Question: I am currently making an app. I would like the time to be directly above the footer instead of below the google translator. Is there anyway to do this? I have attached a picture at the end to show how it is looking like right now.
'''
<!-- codes that not related-->
<div id="demo"></div> <!-- TIME -->
<footer data-role="footer" class="ui-footer-fixed">
<h4>Copyright 2017</h4>
</footer>
'''
I have added in the css as requested below.
'''
.ui-header,
.ui-footer {
border-width: 1px 0;
border-style: solid;
position: relative;
}
.ui-header:empty,
.ui-footer:empty {
min-height: 2.6875em;
}
.ui-header .ui-title,
.ui-footer .ui-title {
font-size: 1em;
min-height: 1.1em;
text-align: center;
display: block;
margin: 0 30%;
padding: .7em 0;
text-overflow: ellipsis;
overflow: hidden;
white-space: nowrap;
outline: 0 !important;
}
.ui-footer .ui-title {
margin: 0 1em;
}
.ui-content {
border-width: 0;
overflow: visible;
overflow-x: hidden;
padding: 1em;
}
/* Corner styling for dialogs and popups */
.ui-corner-all > .ui-header:first-child,
.ui-corner-all > .ui-content:first-child,
.ui-corner-all > .ui-footer:first-child {
-webkit-border-top-left-radius: inherit;
border-top-left-radius: inherit;
-webkit-border-top-right-radius: inherit;
border-top-right-radius: inherit;
}
.ui-corner-all > .ui-header:last-child,
.ui-corner-all > .ui-content:last-child,
.ui-corner-all > .ui-footer:last-child {
-webkit-border-bottom-left-radius: inherit;
border-bottom-left-radius: inherit;
-webkit-border-bottom-right-radius: inherit;
border-bottom-right-radius: inherit;
}
'''

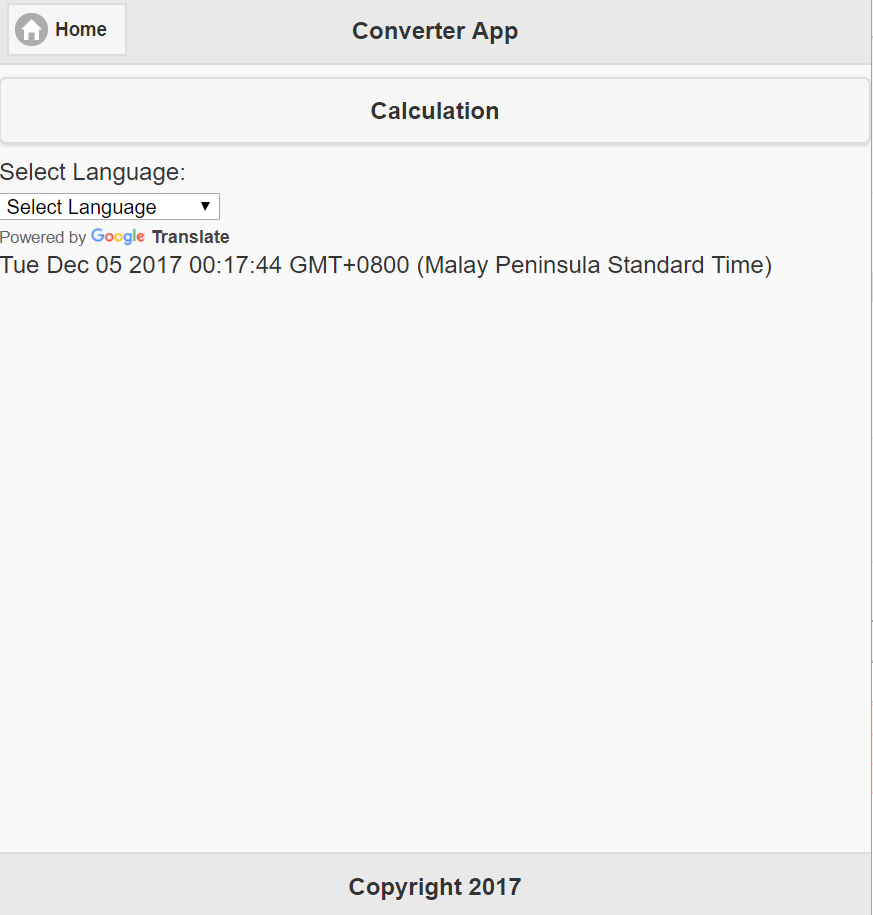
Answer: Will something like the below work for you?
I had to tweak your 'HTML' markup a little bit to show how it would work.
'''
.ui-footer-fixed {
position: fixed;
bottom: 0;
width: 100%;
}
#demo, h4 {
margin: 0;
padding: 5px;
}
.center {
text-align: center;
}
'''
'''
<article class='center'>
<header>
<h1>Heading</h1>
</header>
</article>
<article>
<div>Main body of page</div>
</article>
<article class='center'>
<footer data-role="footer" class="ui-footer-fixed">
<div id="demo">
4th December 2017 @16:40
</div>
<h4>Copyright 2017</h4>
</footer>
<article>
'''